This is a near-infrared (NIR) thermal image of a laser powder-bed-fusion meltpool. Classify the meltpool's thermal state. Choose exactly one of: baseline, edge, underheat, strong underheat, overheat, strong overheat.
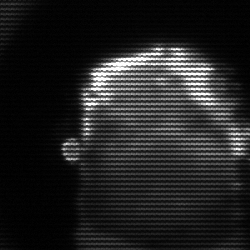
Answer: baseline